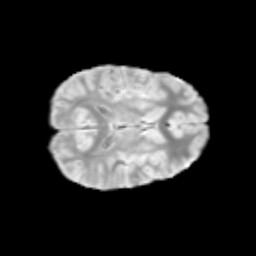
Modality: T2w
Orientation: axial
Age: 11
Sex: male
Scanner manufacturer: siemens
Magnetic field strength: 3 T
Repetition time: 3.8 s
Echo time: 0.07 s